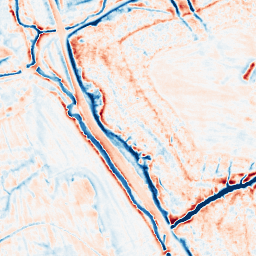
Category: multiscale
Decomposition family: dog_multiscale
Decomposition parameters: sigma_ratio: 1.6
n_scales: 4
base_sigma: 0.5
Upsampling method: quintic
Upsampling parameters: scale: 4
Upsampling scale: 4